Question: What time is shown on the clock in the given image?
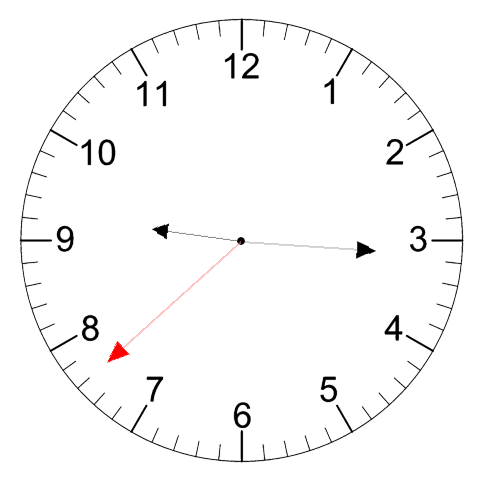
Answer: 09:15:38